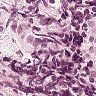
Metastatic tissue present: no